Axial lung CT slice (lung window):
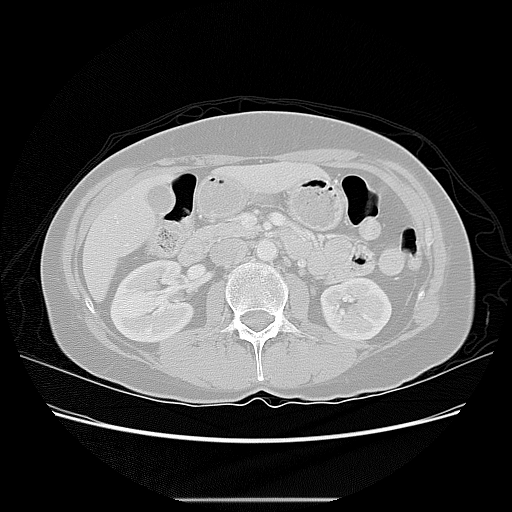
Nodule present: no